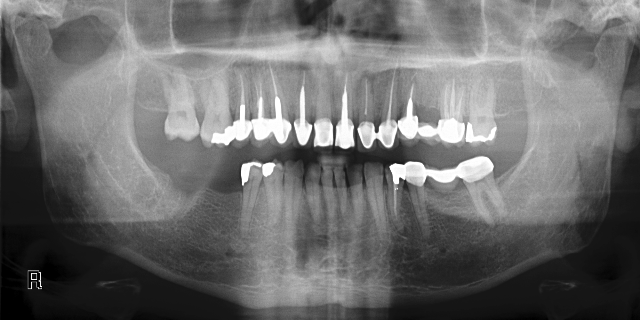
adult